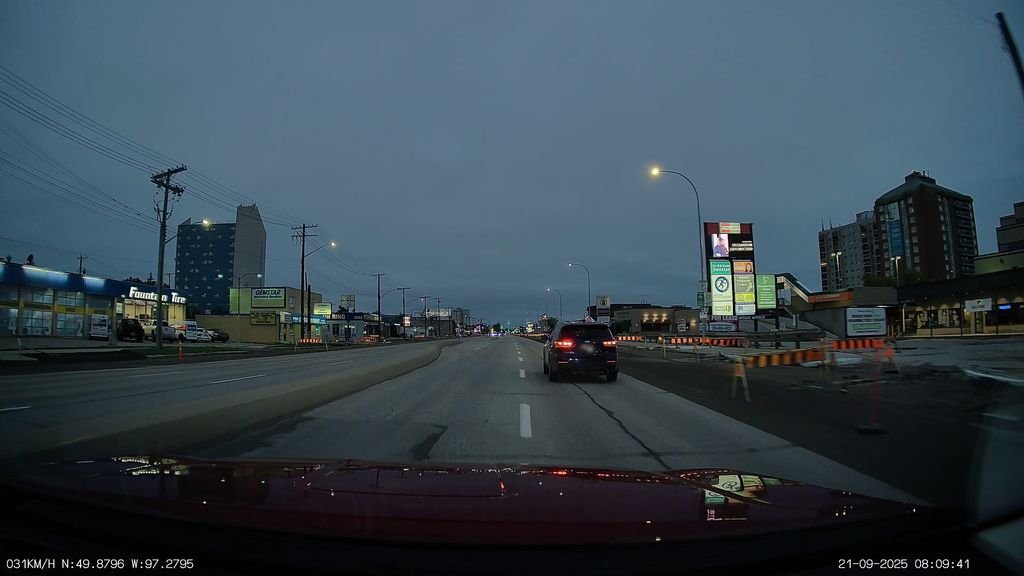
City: winnipeg